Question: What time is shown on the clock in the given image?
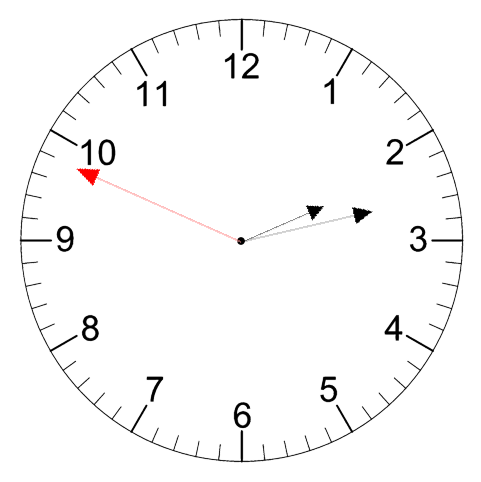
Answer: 02:12:49